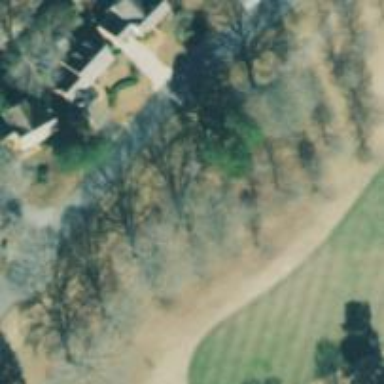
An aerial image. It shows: Path for both road and golf.